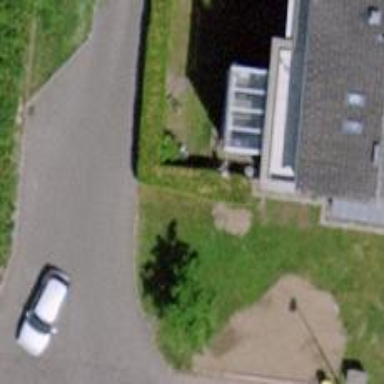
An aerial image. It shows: Hedge acting as barrier.